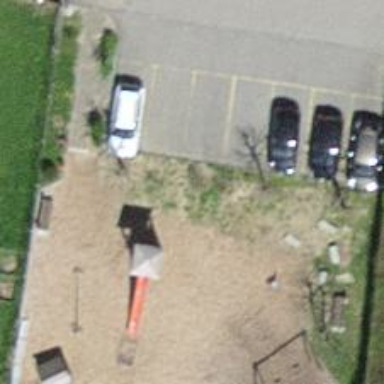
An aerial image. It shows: Playground area for leisure land.